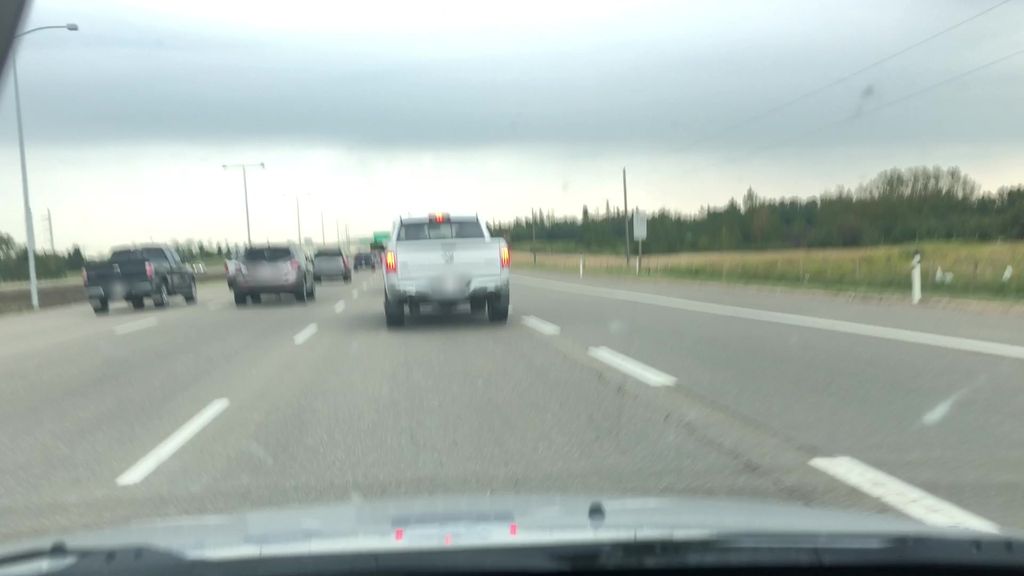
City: edmonton